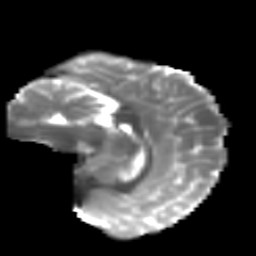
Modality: T2w
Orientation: sagittal
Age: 16
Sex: female
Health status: ill
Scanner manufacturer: ge
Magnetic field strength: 3 T
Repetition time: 6.752 s
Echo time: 0.079 s